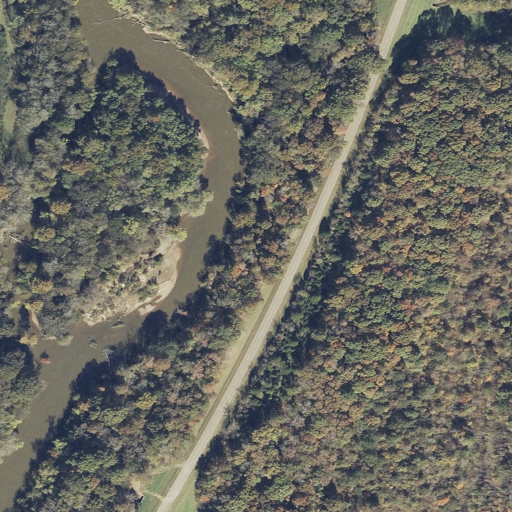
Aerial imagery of valley in Alabama named Jones Hollow containing deciduous forest, woody wetlands, open water, open development, low intensity development, and herbaceous wetlands